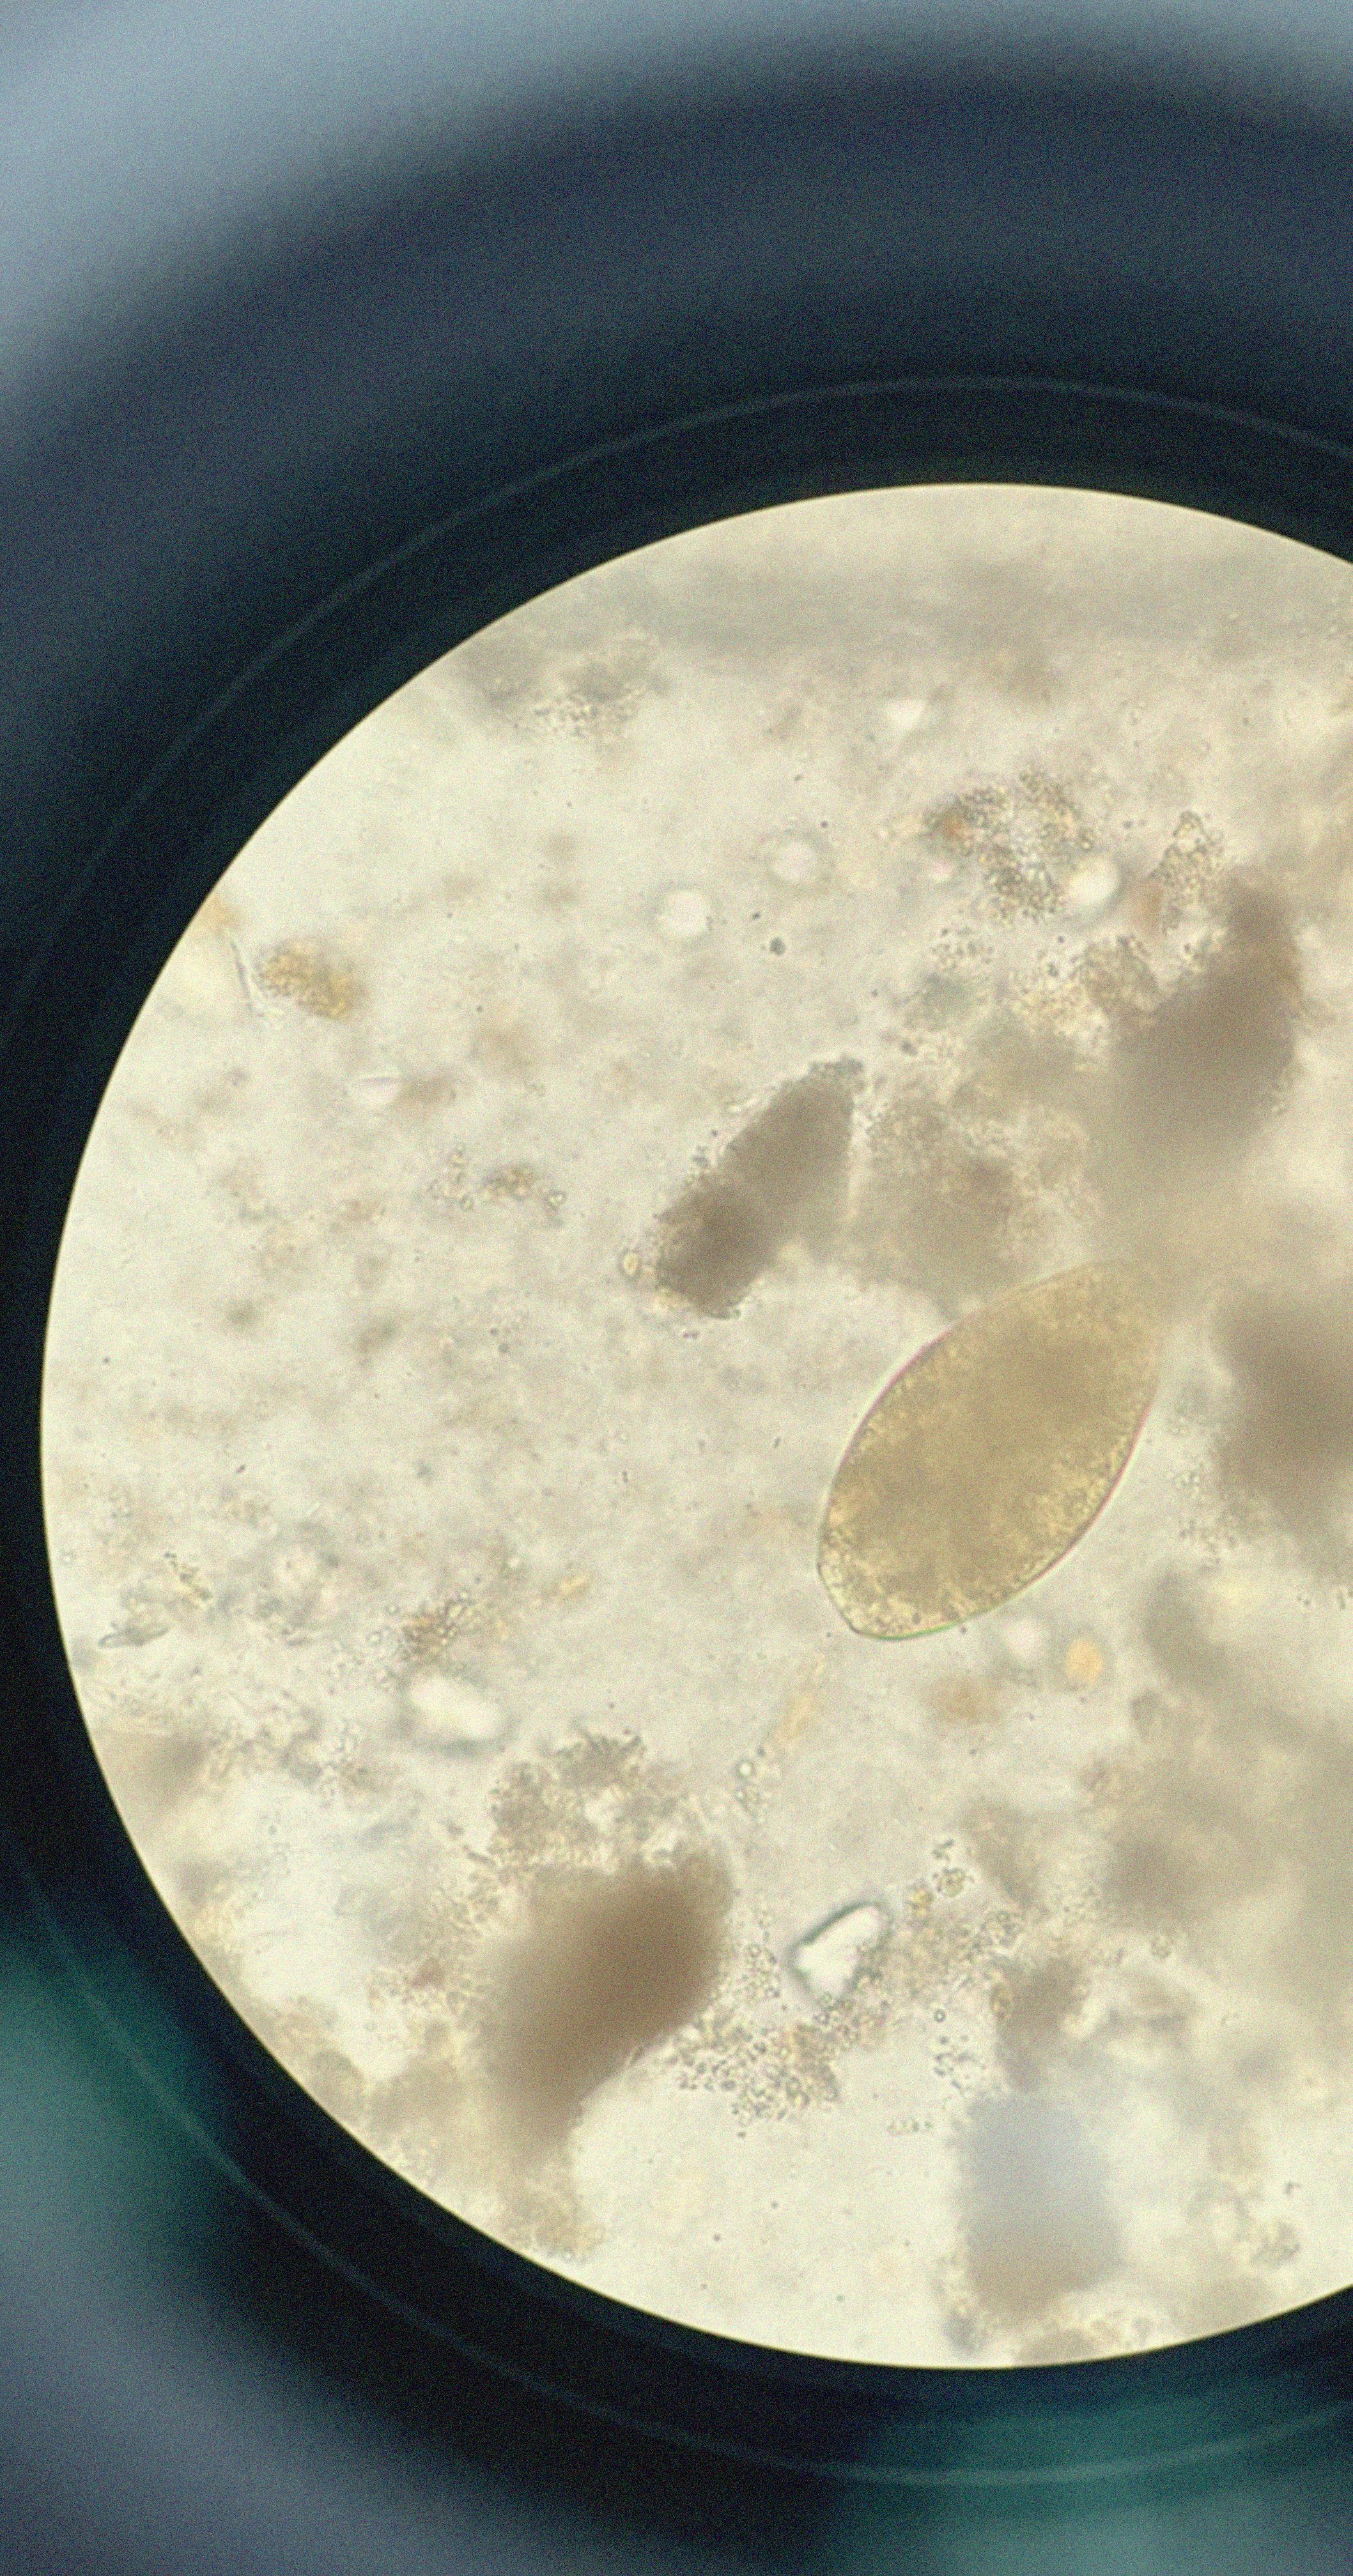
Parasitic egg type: Fasciolopsis buski